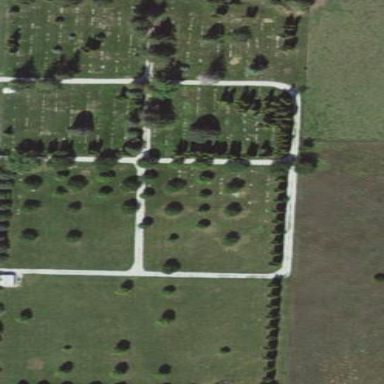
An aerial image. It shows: Cemetery.